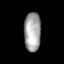
Tissue: lung
Cell type: Epithelial cells
Senescence score: 0.1338
Nuclear area (px): 640
Mean DAPI intensity: 165.117